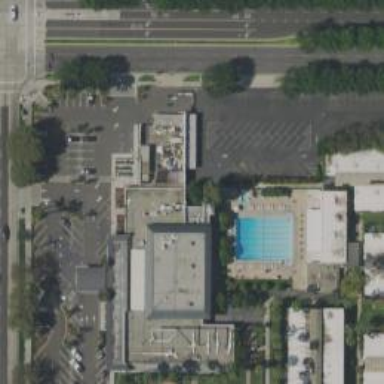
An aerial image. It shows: Hotel building.